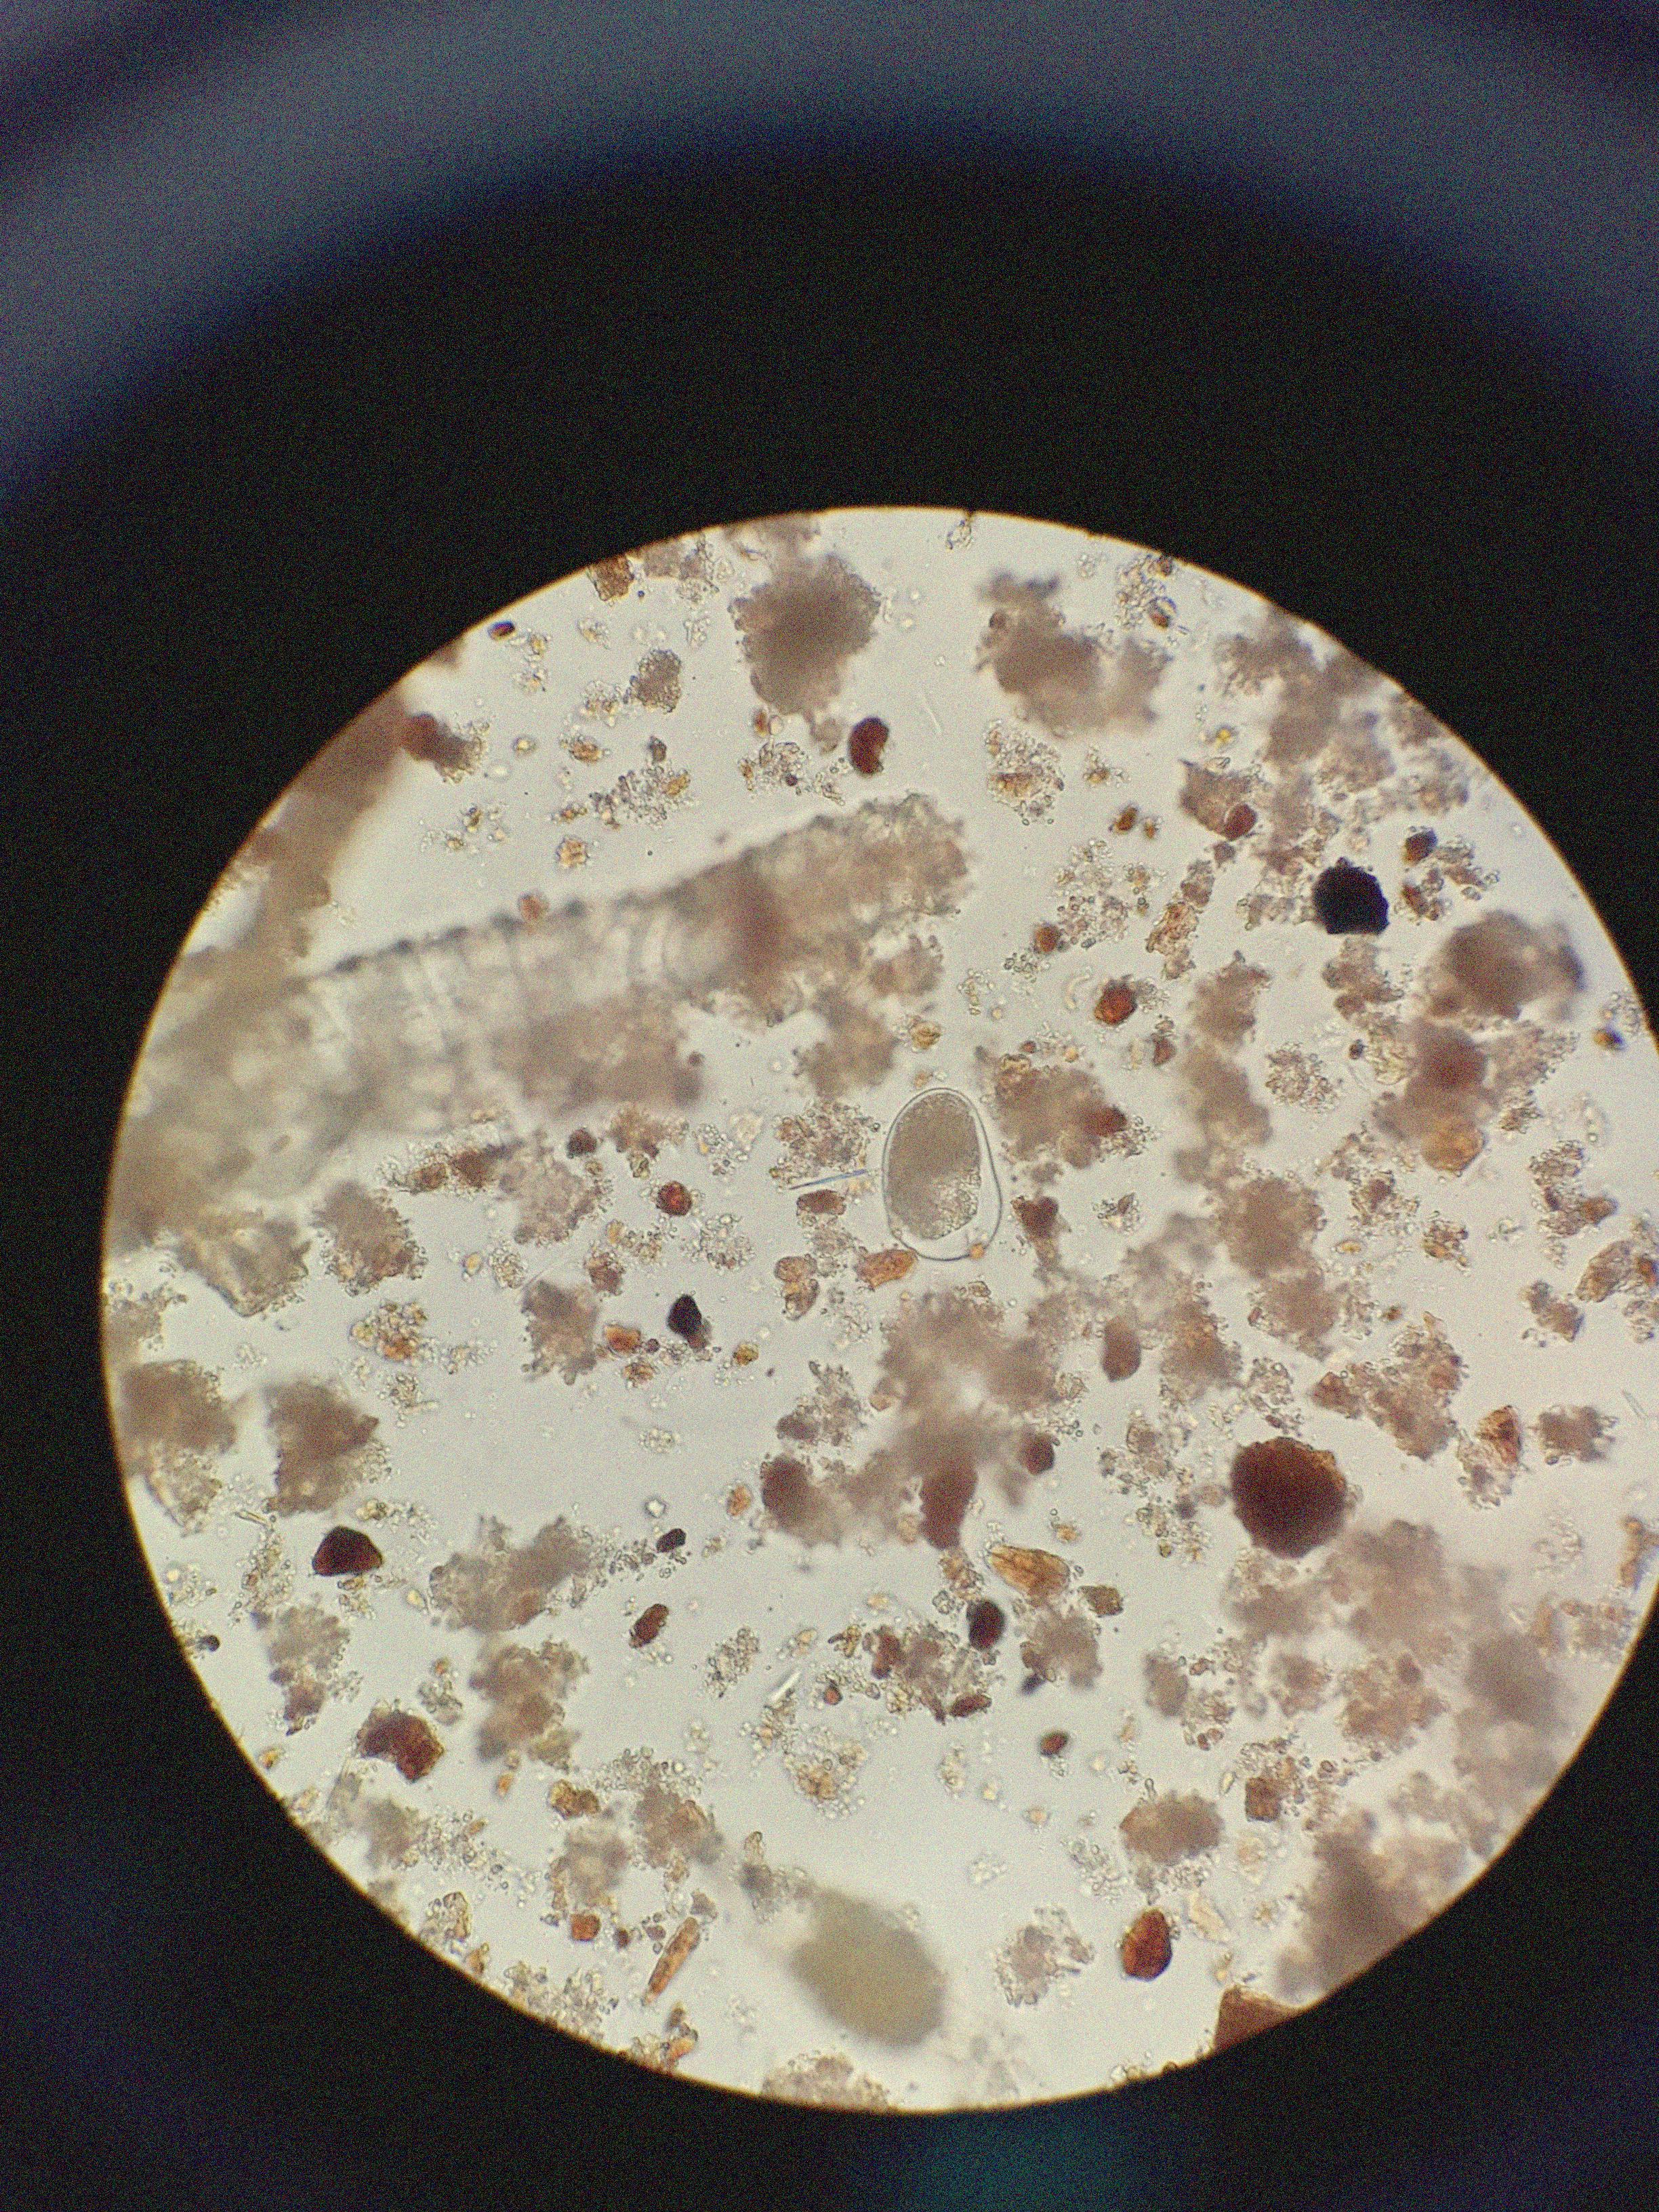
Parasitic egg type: Hookworm egg